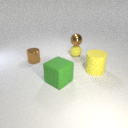
large green rubber cube in front of small yellow rubber sphere